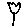
Label: flower